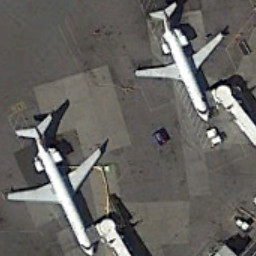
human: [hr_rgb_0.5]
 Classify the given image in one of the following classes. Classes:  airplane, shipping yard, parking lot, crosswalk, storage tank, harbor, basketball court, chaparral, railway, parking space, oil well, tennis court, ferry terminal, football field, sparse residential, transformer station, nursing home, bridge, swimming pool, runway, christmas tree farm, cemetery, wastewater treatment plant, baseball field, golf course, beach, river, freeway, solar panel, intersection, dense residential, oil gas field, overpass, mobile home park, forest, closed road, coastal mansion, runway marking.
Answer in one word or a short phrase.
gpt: airplane